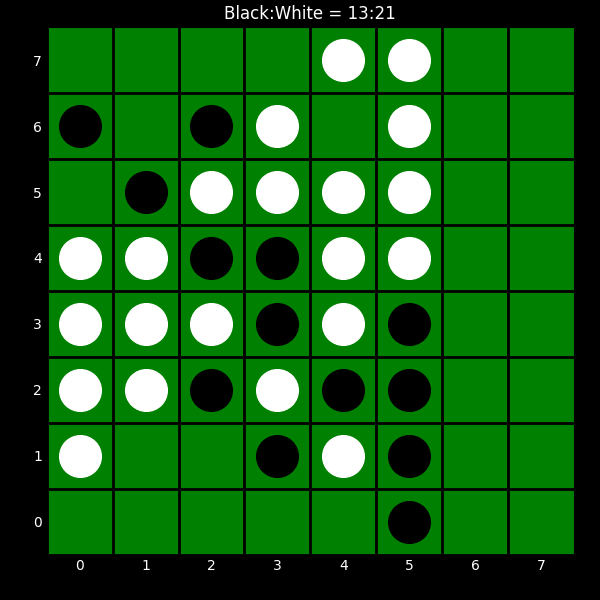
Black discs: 13
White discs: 21